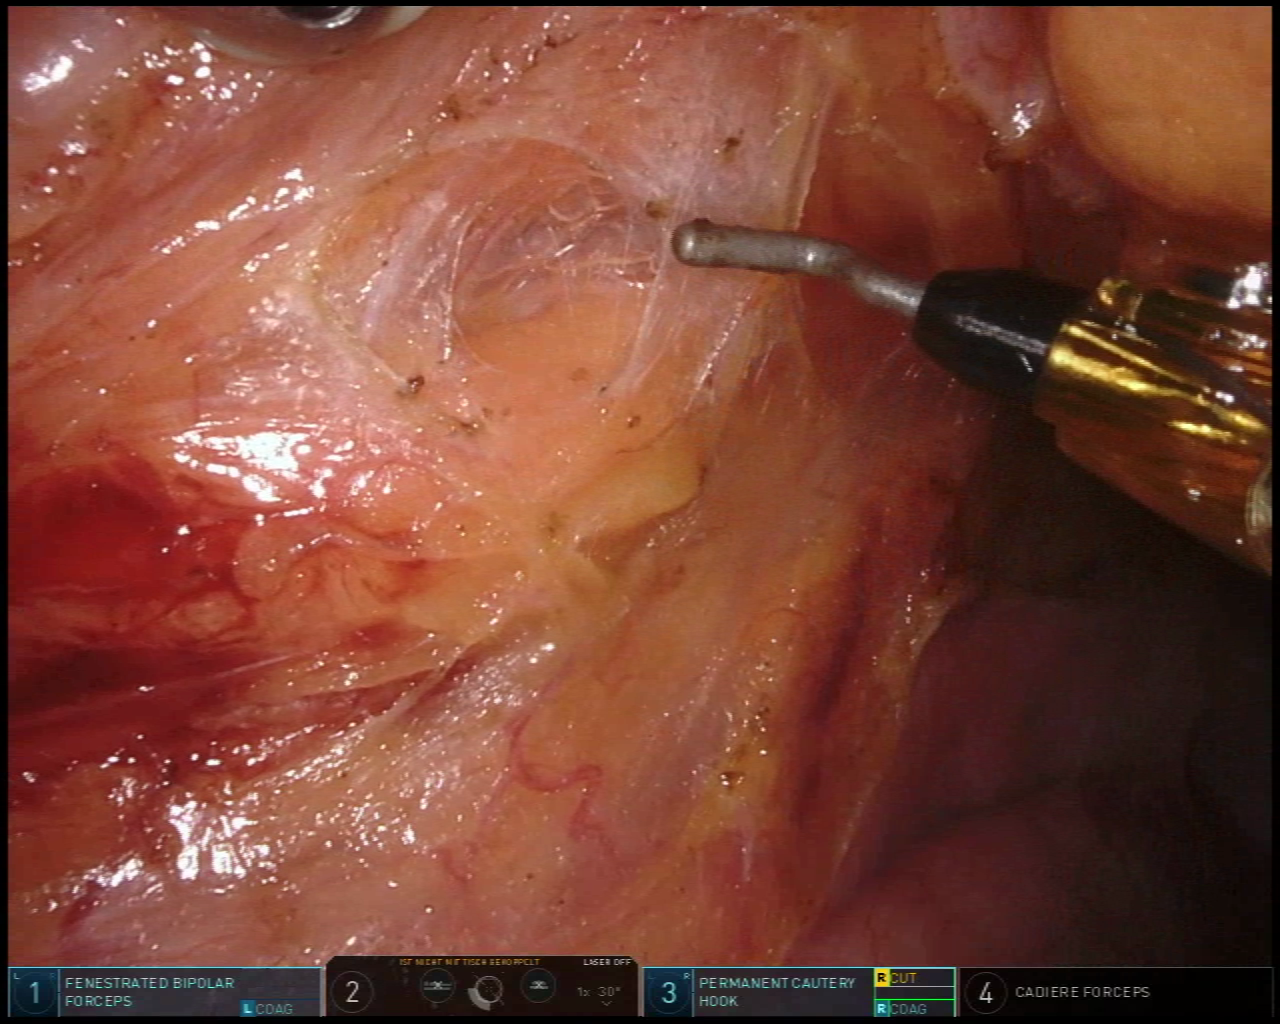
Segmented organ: small_intestine
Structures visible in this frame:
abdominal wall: yes
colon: no
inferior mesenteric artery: no
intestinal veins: no
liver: no
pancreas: no
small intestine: yes
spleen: no
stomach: no
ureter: no
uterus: no
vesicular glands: no